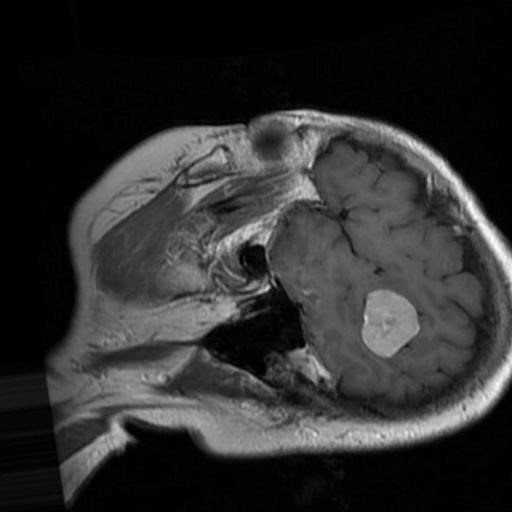
Label: brain_menin